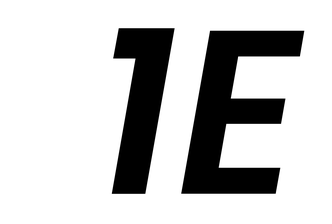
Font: Poppins-SemiBoldItalic